Question: in my app i am using a media player with a seek bar. The seek bar of works along with a surface view. Now my problem is the surface view appears at a corner of my layout which appears to be a black screen. How can i make the surface view to be an invisible. Following is the image of my layout,

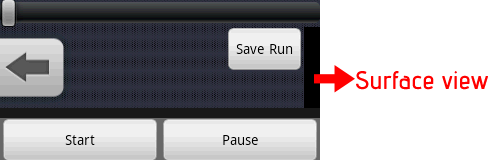
Answer: You can do that by setting the visibility in the code:
'surfaceView.setVisibility(View.GONE)' or 'surfaceView.setVisibility(View.INVISIBLE)'.
And you can do the same by setting it in the XML:
'''
<SurfaceView
android:layout_width="fill_parent"
android:layout_height="fill_parent"
android:visibility="gone"/>
'''
GONE is used if you want it to be completely gone and ignored by the rest of the layout. INVISIBLE is used if you only want to change the visibility.